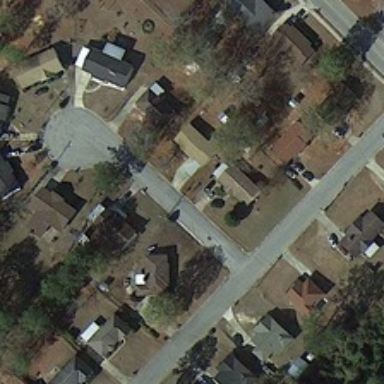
Many buildings and green plants are in a medium residential area .